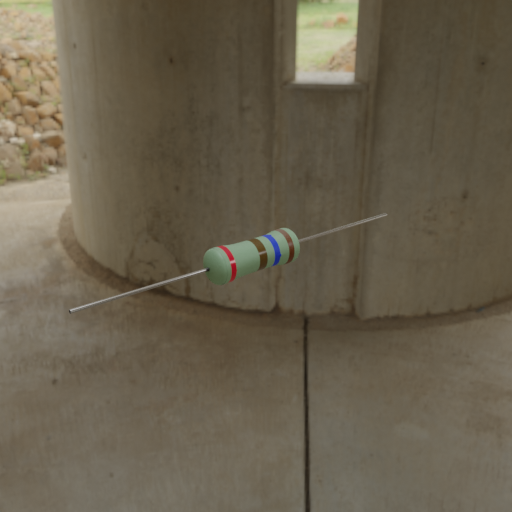
Resistor colour bands (in order): red, brown, blue, brown